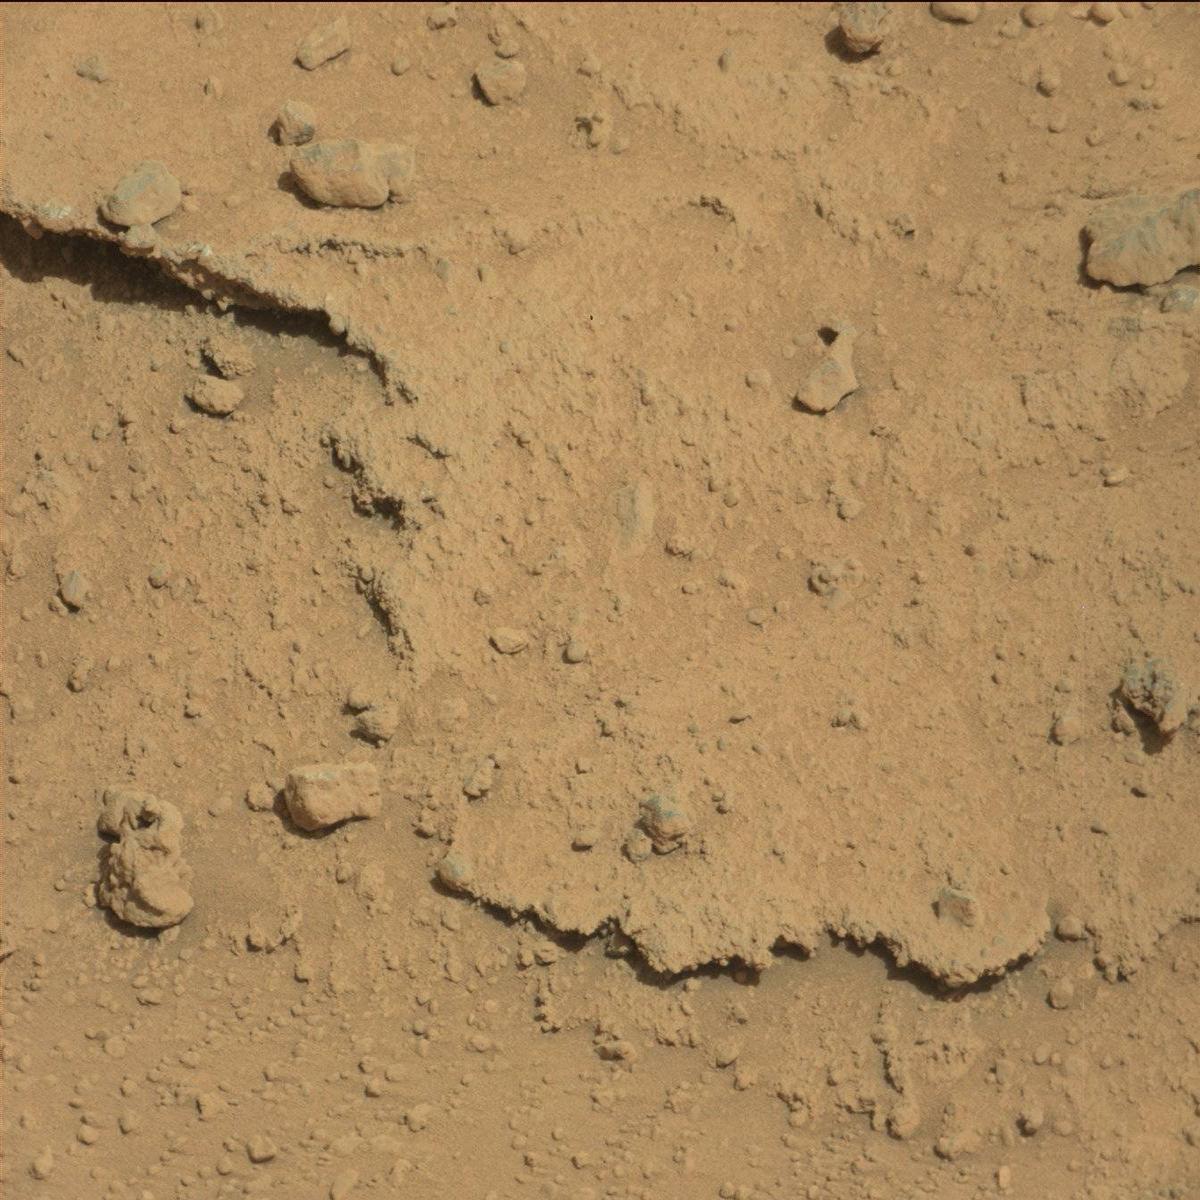
Terrain classes present: Bedrock, Rock, Sand / Soil